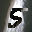
Label: 5